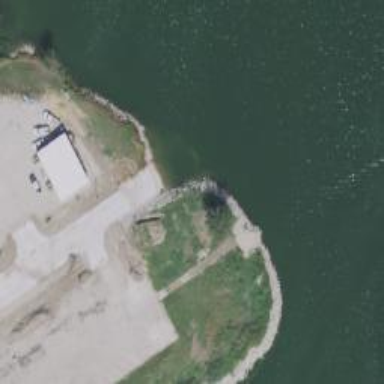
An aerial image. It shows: Slipway on leisure land.